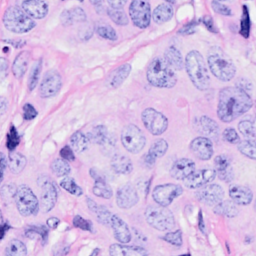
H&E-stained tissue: Breast